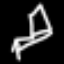
Label: chair